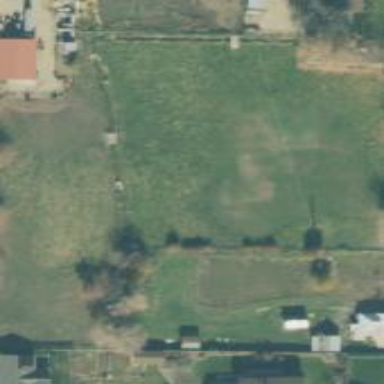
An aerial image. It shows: Farmyard area.